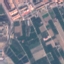
Land use / land cover: PermanentCrop